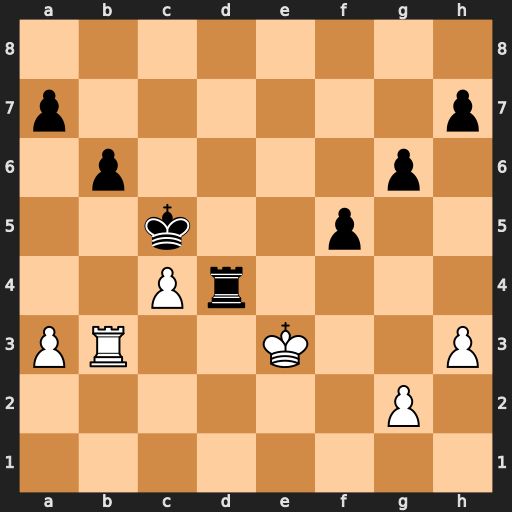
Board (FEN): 8/p6p/1p4p1/2k2p2/2Pr4/PR2K2P/6P1/8
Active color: w
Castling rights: -
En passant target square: -
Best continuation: Rb5+ Kxc4 Rb4+ Kc3 Rxd4